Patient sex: F
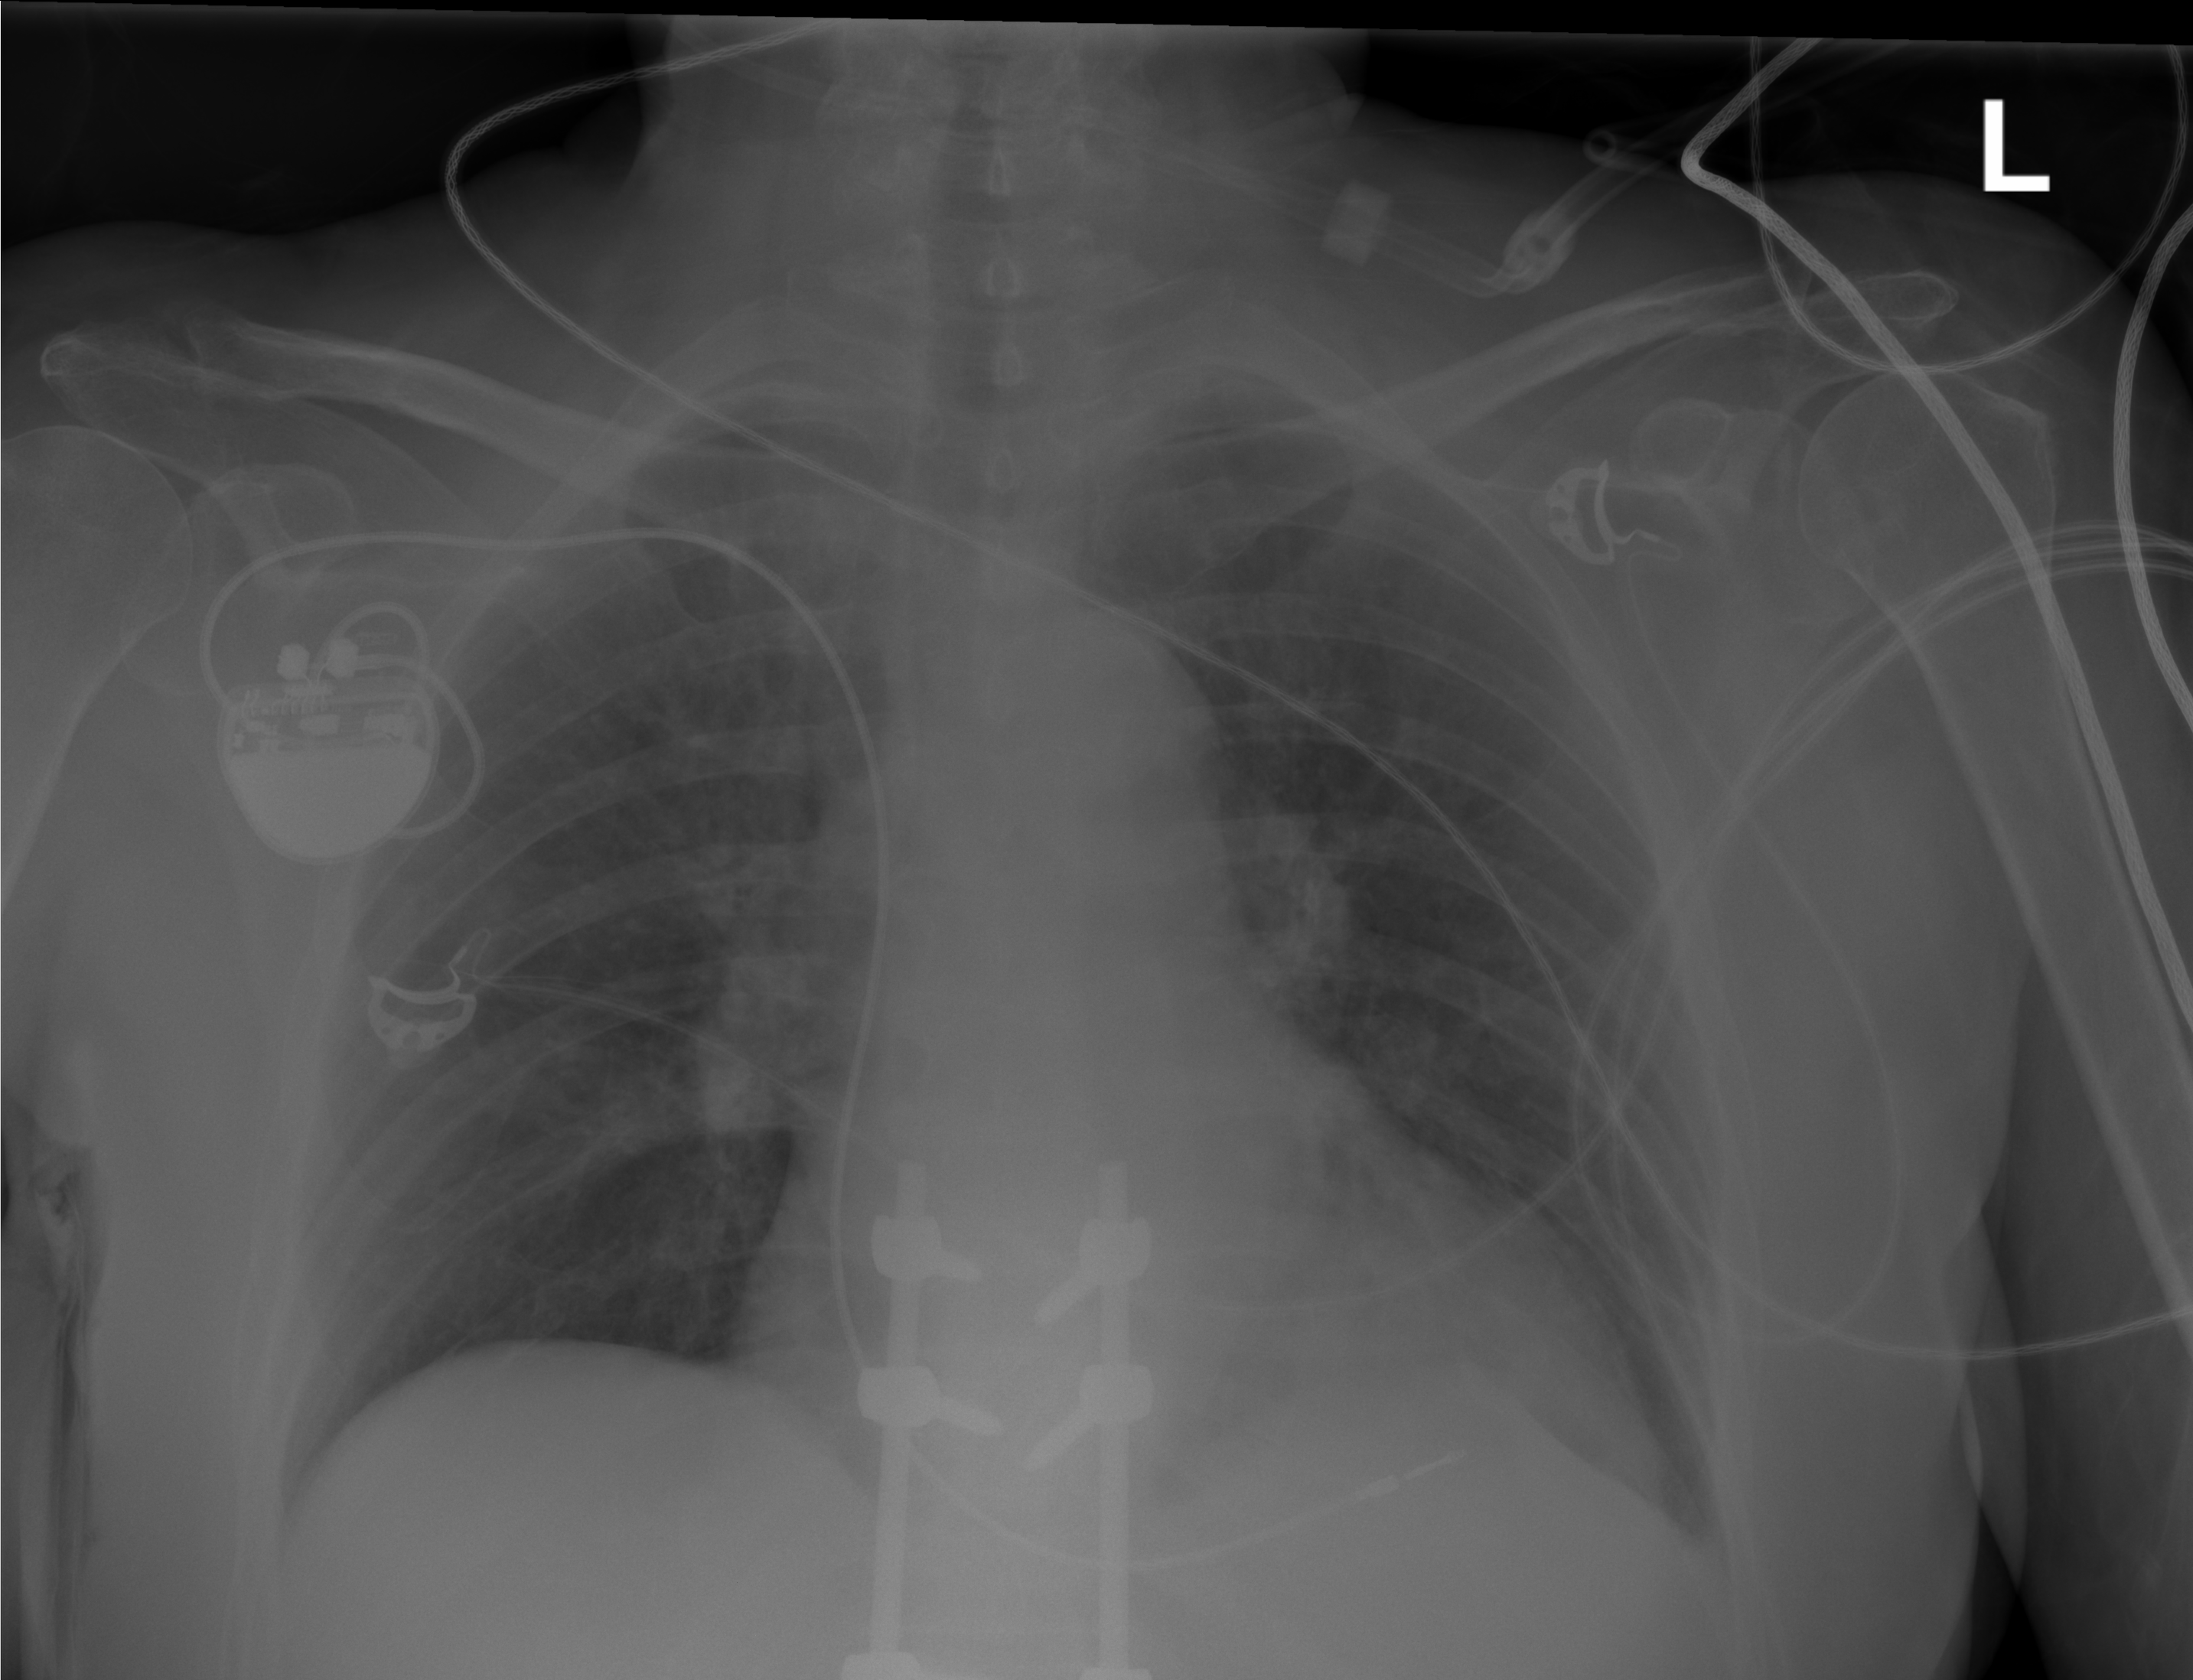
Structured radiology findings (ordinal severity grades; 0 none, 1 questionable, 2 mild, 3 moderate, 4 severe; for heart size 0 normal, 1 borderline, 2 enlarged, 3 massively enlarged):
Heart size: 2
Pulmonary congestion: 2
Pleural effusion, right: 0
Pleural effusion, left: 0
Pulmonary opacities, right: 0
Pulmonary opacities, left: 0
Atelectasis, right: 0
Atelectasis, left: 0